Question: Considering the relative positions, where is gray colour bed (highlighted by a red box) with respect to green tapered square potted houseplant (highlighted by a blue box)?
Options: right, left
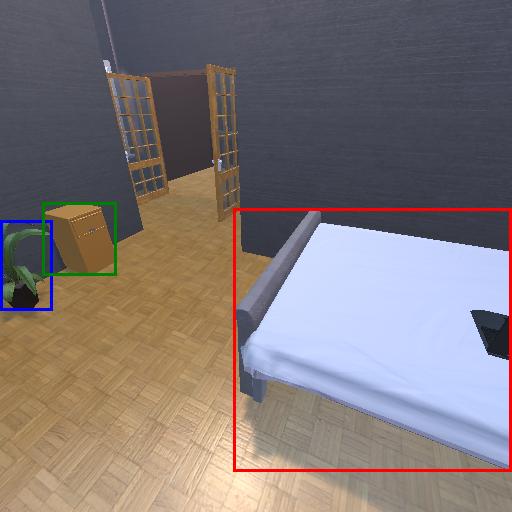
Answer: right